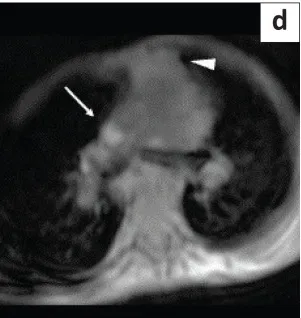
Dynamic contrast enhanced MR lymphangiography was performed in the same child for chylous ascites. (d) Axial T1-weighted image of the chest 40 min after intranodal contrast administration showed non-opacification of the thoracic duct in the mediastinum but contrast opacification was visible in the superior vena cava (arrow). Enlarged lymph nodes were seen in the anterior mediastinum (arrow head).
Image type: radiology (mri)